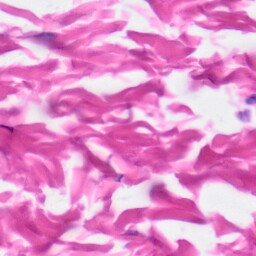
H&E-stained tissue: Skin